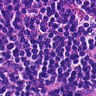
Metastatic tissue present: no